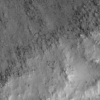
Label: not_dusty